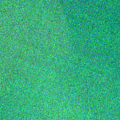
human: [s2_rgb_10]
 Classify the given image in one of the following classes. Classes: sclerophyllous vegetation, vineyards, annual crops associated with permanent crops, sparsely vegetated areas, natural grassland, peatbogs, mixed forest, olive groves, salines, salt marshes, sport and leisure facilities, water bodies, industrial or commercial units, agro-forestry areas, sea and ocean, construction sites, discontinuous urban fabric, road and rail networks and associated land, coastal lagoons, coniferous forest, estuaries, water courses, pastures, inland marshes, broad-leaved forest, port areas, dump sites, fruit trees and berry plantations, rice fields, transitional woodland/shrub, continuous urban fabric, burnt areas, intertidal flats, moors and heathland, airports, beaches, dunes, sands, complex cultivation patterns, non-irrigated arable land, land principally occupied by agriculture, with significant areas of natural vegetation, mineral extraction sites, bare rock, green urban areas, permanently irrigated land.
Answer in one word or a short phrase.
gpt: sea and ocean